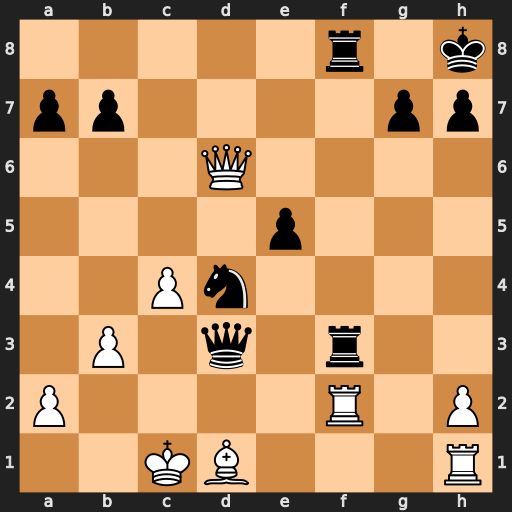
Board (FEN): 5r1k/pp4pp/3Q4/4p3/2Pn4/1P1q1r2/P4R1P/2KB3R
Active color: w
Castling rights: -
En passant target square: -
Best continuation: Qxf8+ Rxf8 Rxf8#